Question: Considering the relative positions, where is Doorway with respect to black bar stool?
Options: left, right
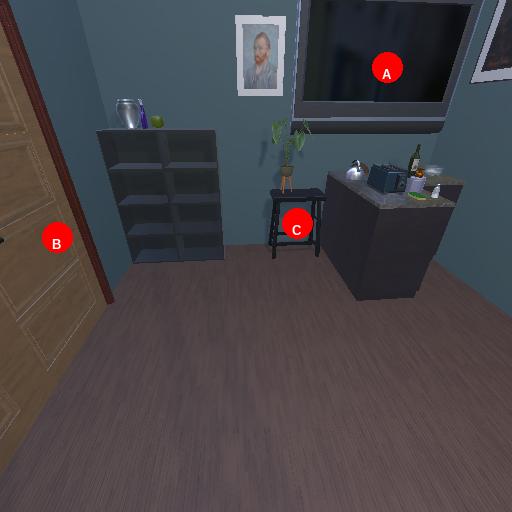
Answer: left